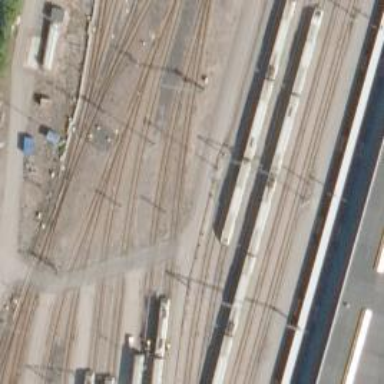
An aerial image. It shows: Railway yard with electrified contact lines.